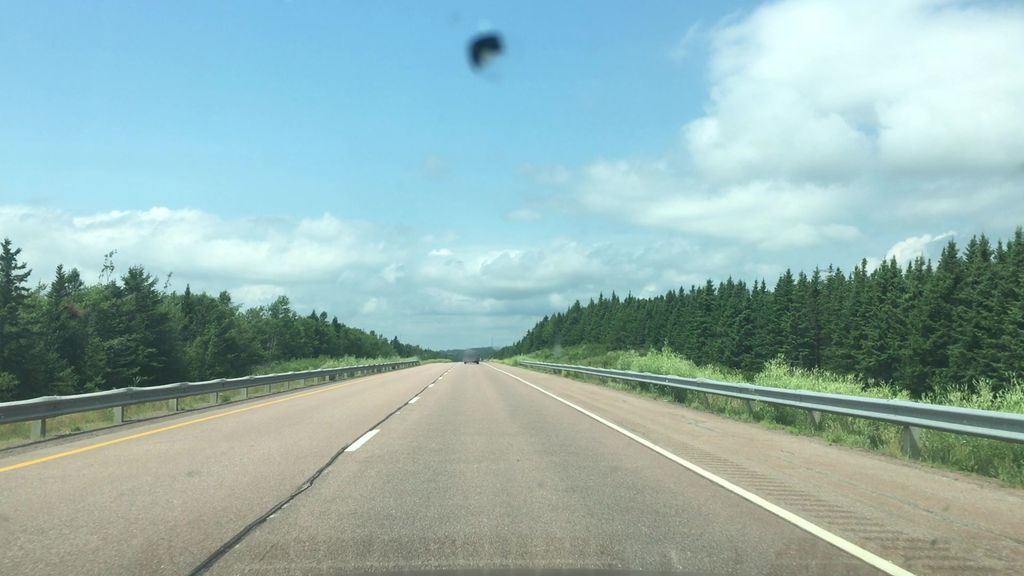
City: charlottetown